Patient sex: M
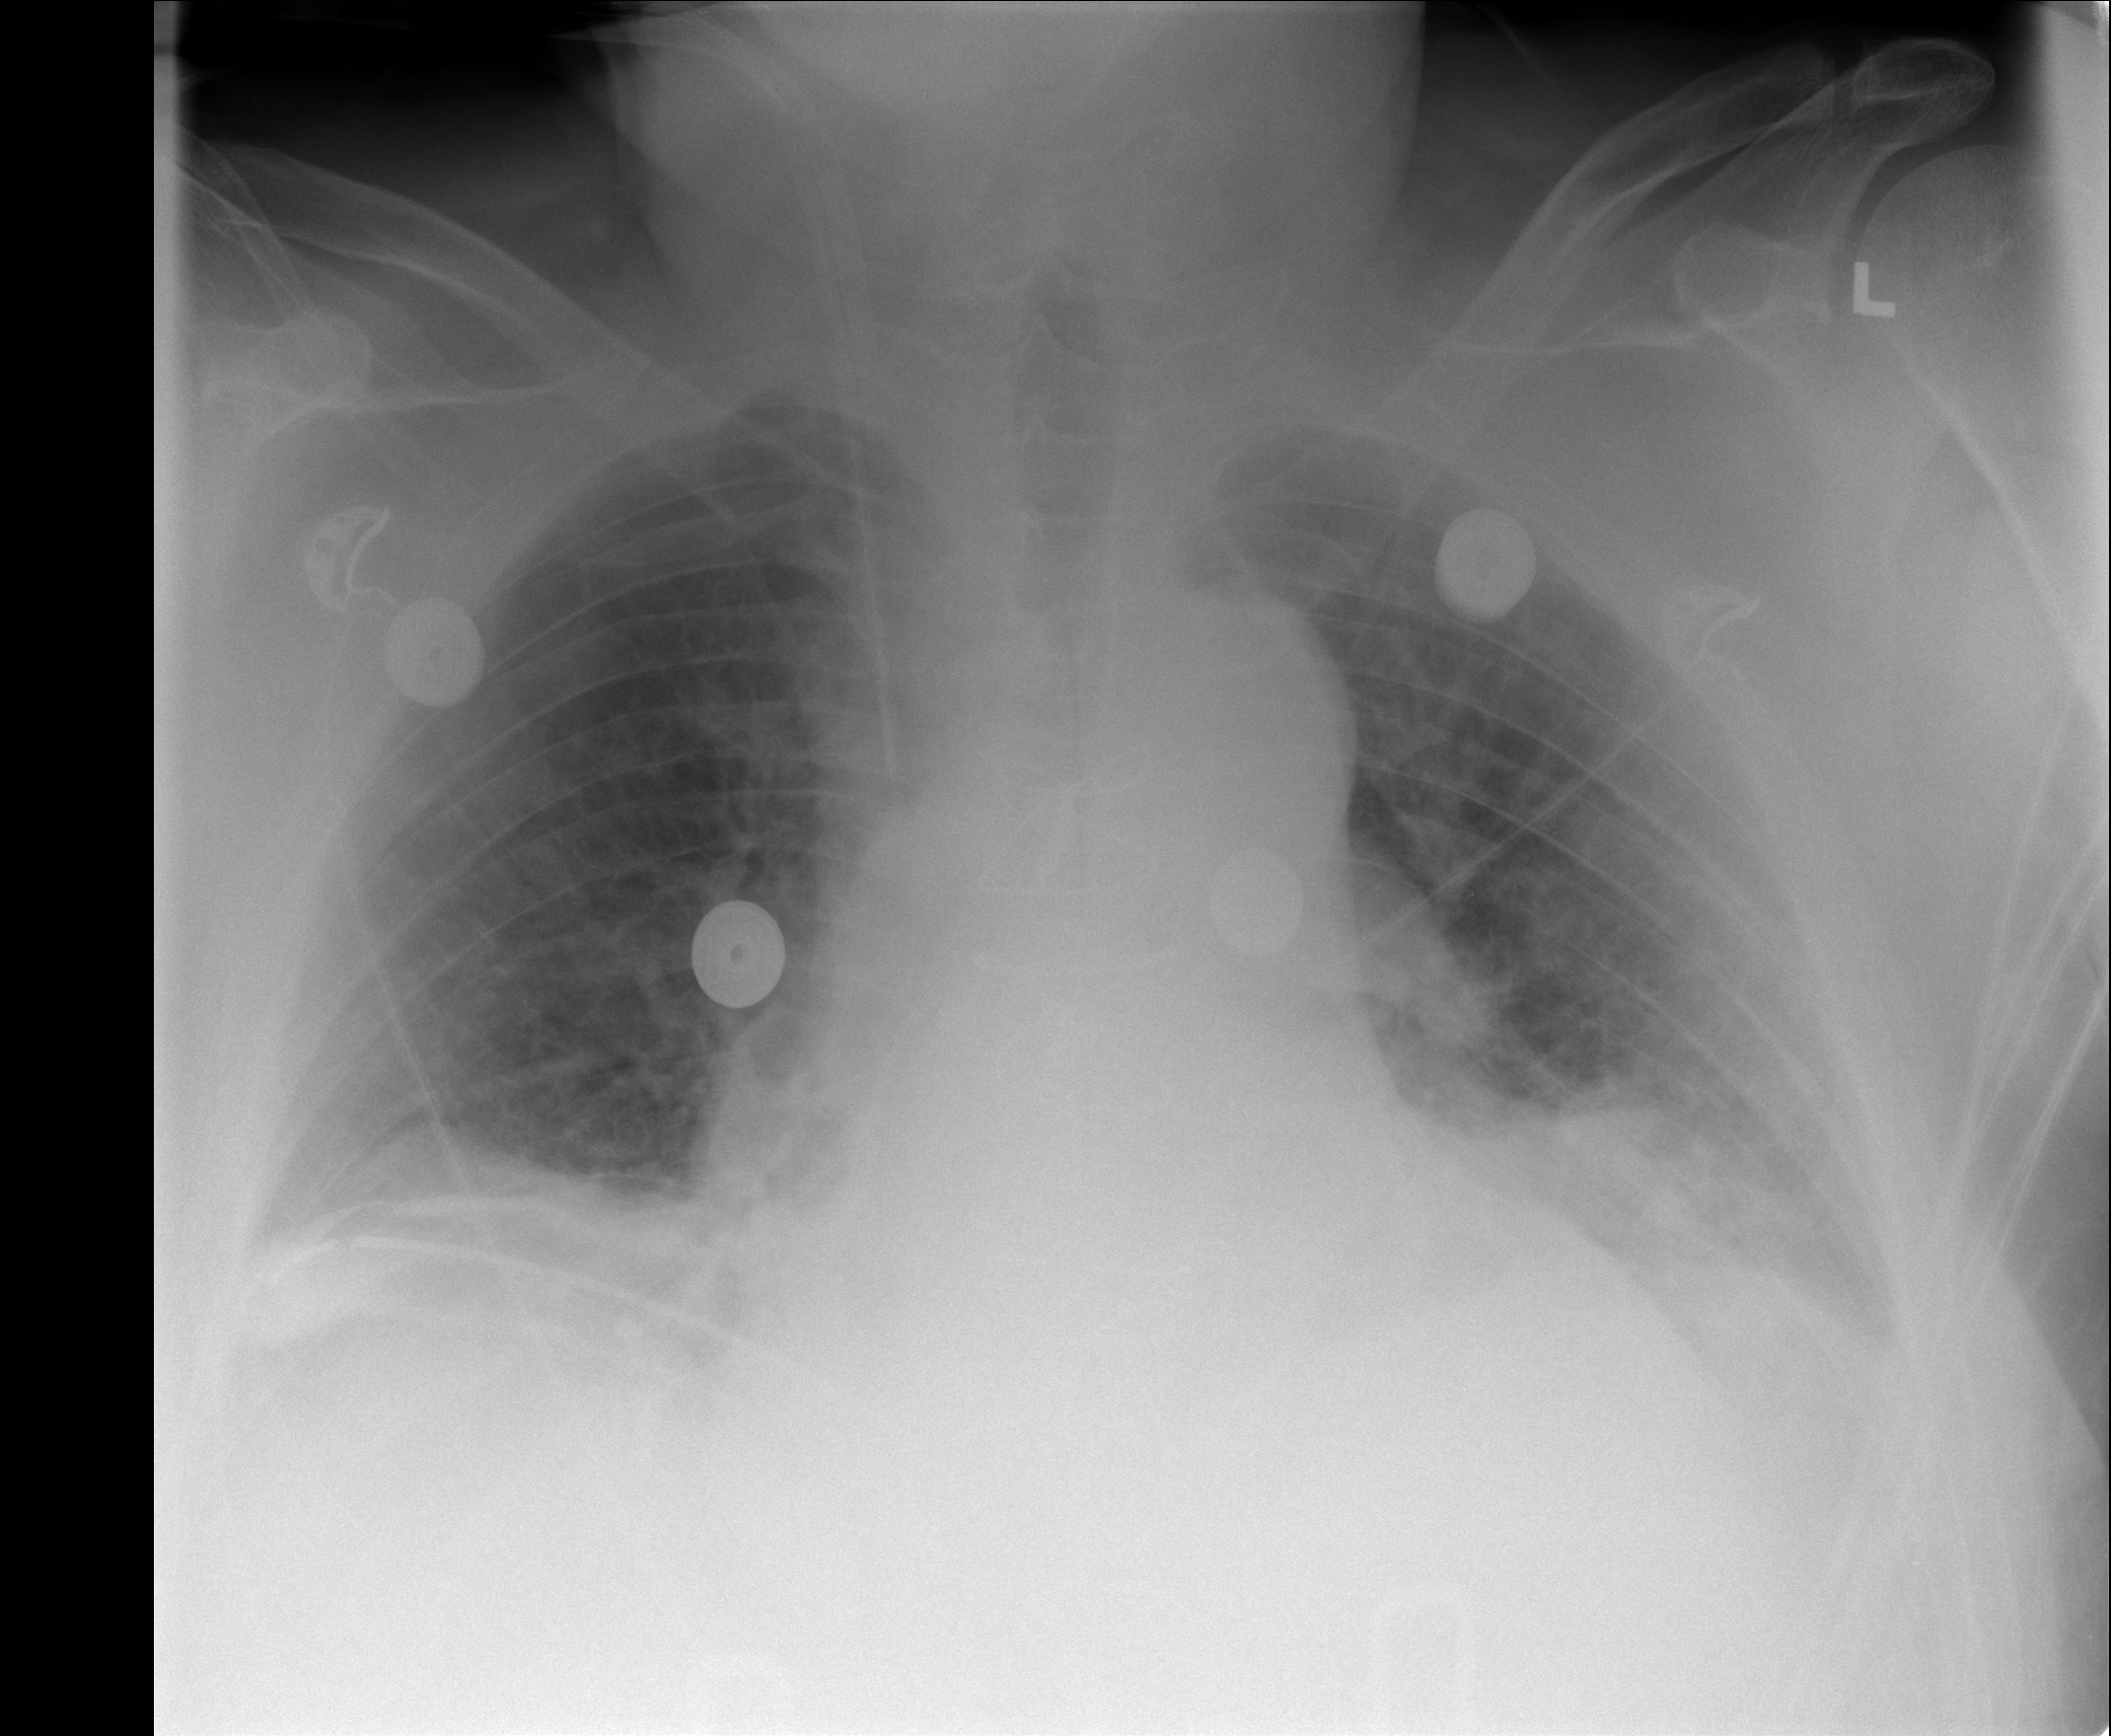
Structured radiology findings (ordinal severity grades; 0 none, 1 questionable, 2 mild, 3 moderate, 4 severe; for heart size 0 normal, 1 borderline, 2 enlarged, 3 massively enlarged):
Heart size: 0
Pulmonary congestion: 0
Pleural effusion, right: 2
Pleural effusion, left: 1
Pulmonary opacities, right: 2
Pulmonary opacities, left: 2
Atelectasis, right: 2
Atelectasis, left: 2